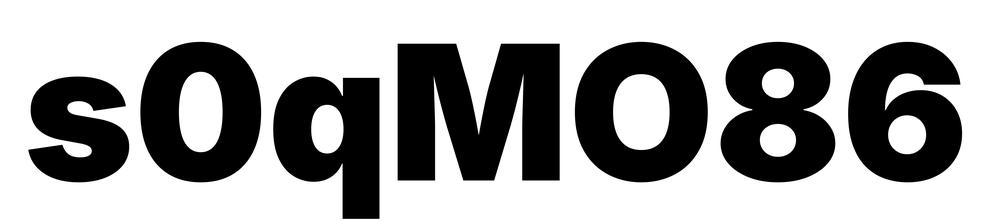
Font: Inter_Black